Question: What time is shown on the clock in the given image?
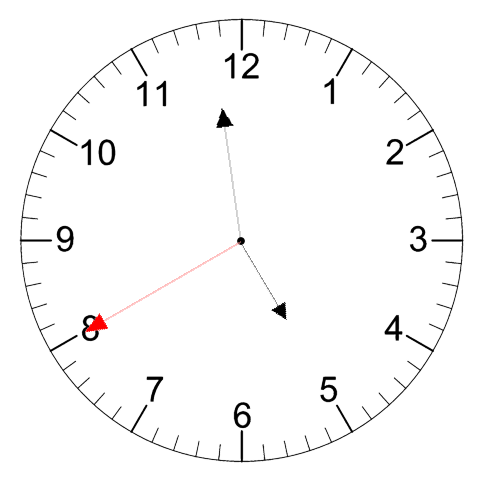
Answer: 04:58:40